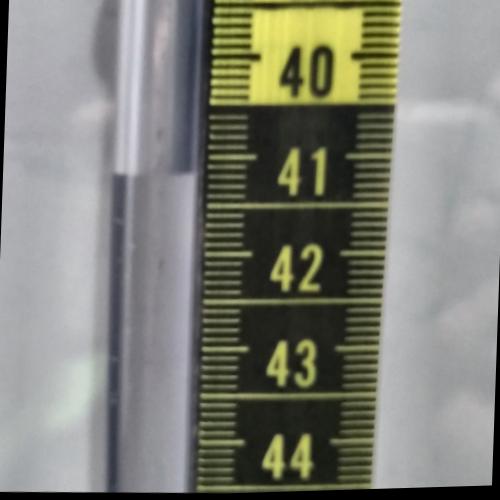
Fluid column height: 41.2 cm